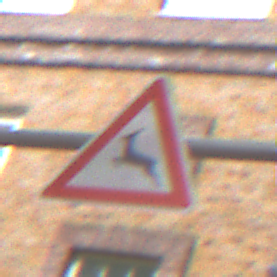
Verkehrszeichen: WildwechselRechts
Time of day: MorningAfternoon
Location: Outdoor (Urban)
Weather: Overcast
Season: NotSpecified
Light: Natural